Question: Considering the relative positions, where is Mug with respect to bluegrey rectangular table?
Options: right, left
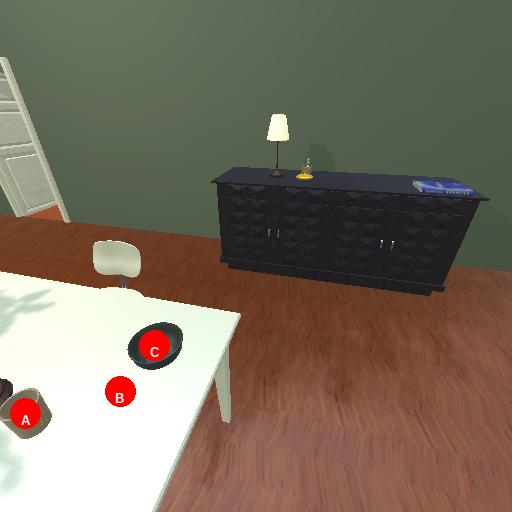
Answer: right